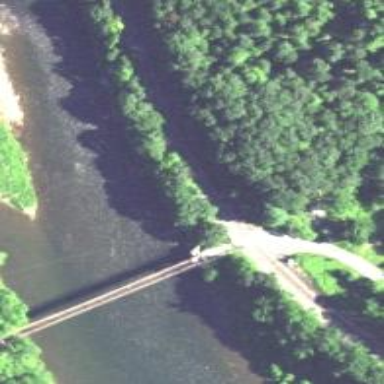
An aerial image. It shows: Suspension bridge on residential road.